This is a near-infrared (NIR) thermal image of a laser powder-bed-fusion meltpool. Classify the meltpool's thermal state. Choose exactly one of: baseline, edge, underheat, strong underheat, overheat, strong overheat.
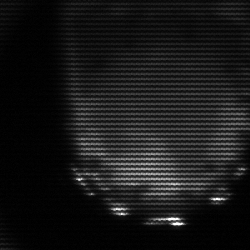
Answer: edge